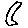
Label: moon